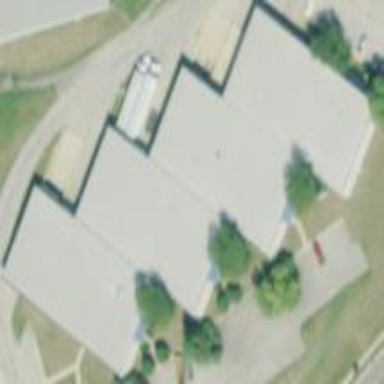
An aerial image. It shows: Industrial building.